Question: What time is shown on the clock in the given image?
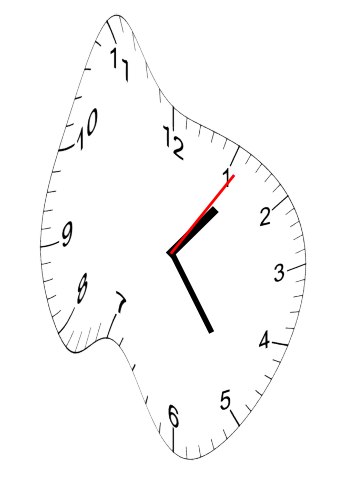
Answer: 01:24:06